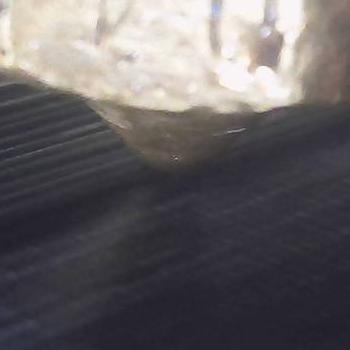
Flow rate: 178%